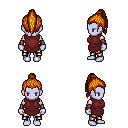
a pixel art fantasy rpg character, female body template, dark elf, purple skin, maroon tunic, gold greaves, dark blonde long topknot hairstyle, leather bracers, four views (front, back, left, right), 2x2 character sprite sheet, small pixel art, hard edges, no anti-aliasing